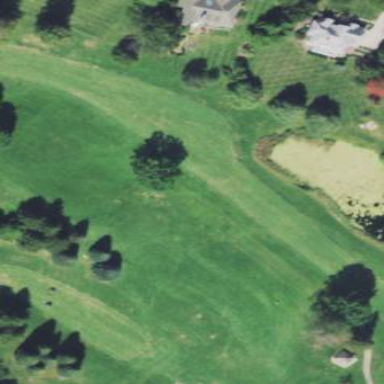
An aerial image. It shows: Grassy area designated as golf fairway.